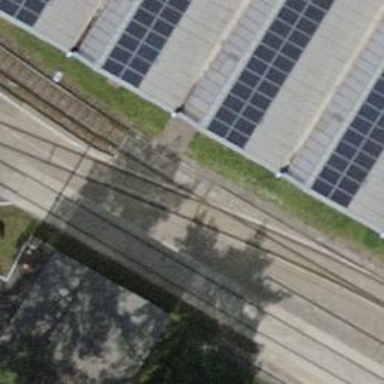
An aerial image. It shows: Single-track electrified railway yard with contact line electrification.